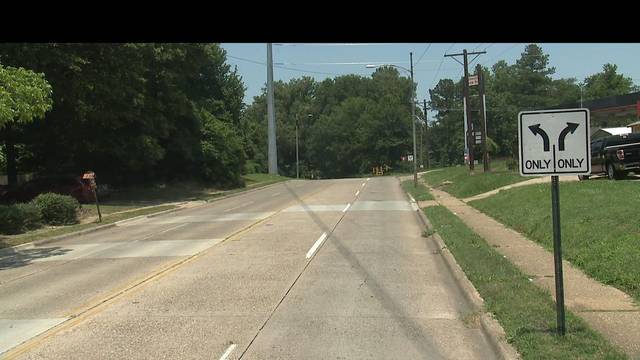
Region: United States
Coordinates: 32.499, -93.797